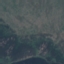
Label: HerbaceousVegetation